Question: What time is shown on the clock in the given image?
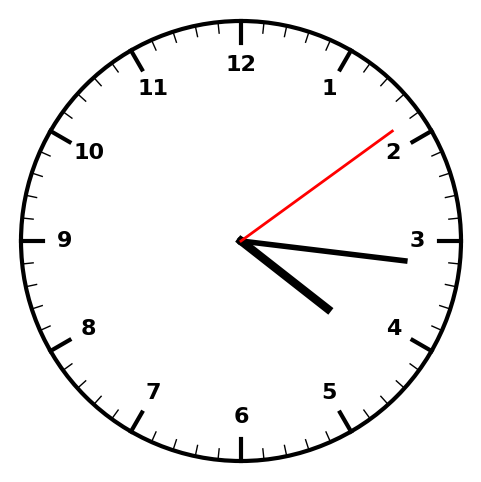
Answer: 04:16:09